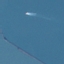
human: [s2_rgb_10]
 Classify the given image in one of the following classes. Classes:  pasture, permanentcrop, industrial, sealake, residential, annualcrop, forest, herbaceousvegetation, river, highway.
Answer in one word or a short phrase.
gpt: SeaLake